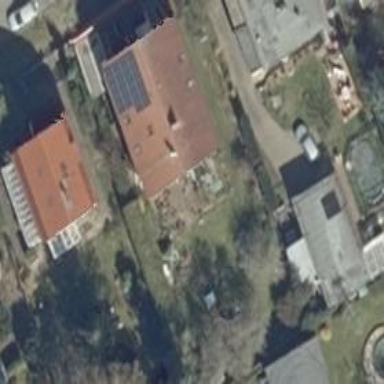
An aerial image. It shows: Detached building with gabled roof.